Field crop: maize
Growth stage: 1
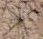
Species: salsola